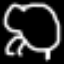
Label: frog